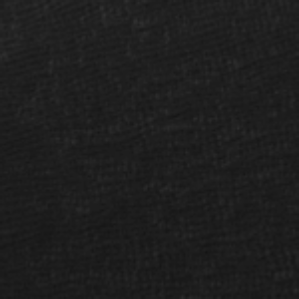
Label: frost